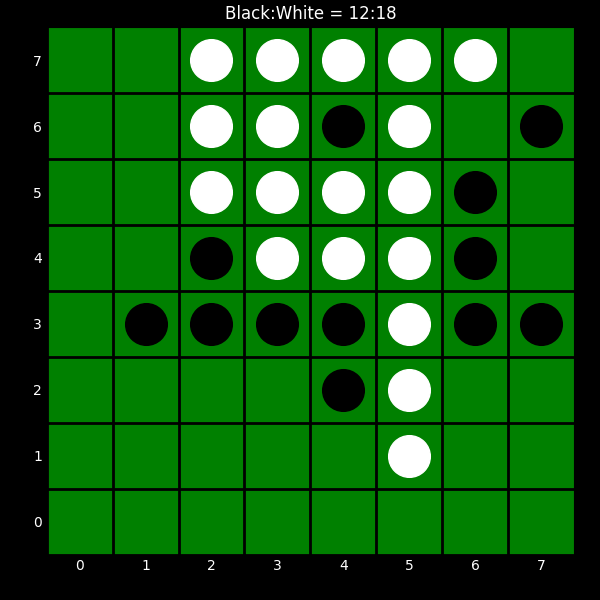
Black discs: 12
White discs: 18